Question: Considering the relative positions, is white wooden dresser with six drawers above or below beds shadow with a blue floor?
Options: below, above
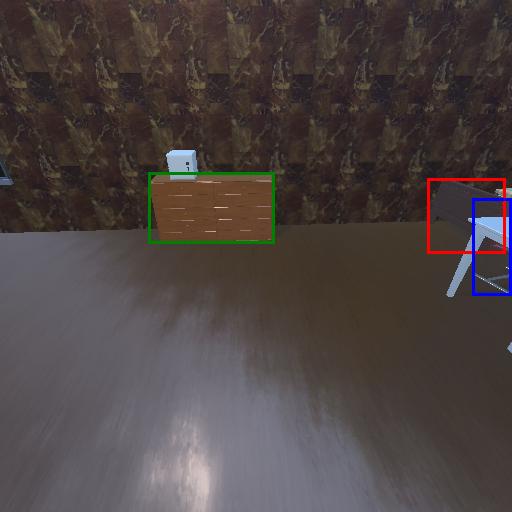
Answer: below